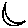
Label: moon